Interaction volume radius: 5 \u00c5
Interaction volume height: 25 \u00c5
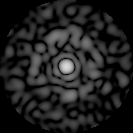
Disorder parameter: 0.8306